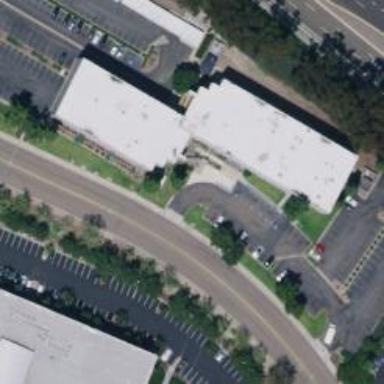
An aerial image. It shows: Industrial building.